Field crop: tomato
Growth stage: 2
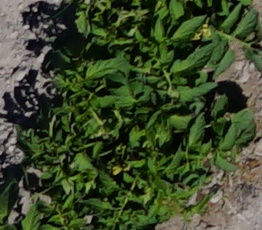
Species: tomato